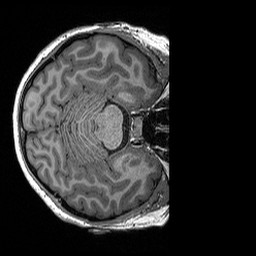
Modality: T1w
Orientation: axial
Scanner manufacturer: siemens
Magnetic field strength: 3 T
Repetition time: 2.3 s
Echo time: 0.00298 s